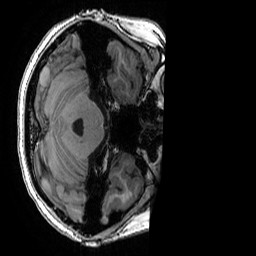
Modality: T1w
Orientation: axial
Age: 19
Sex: male
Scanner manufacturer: ge
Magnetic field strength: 3 T
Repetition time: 0.007 s
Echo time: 0.00342 s